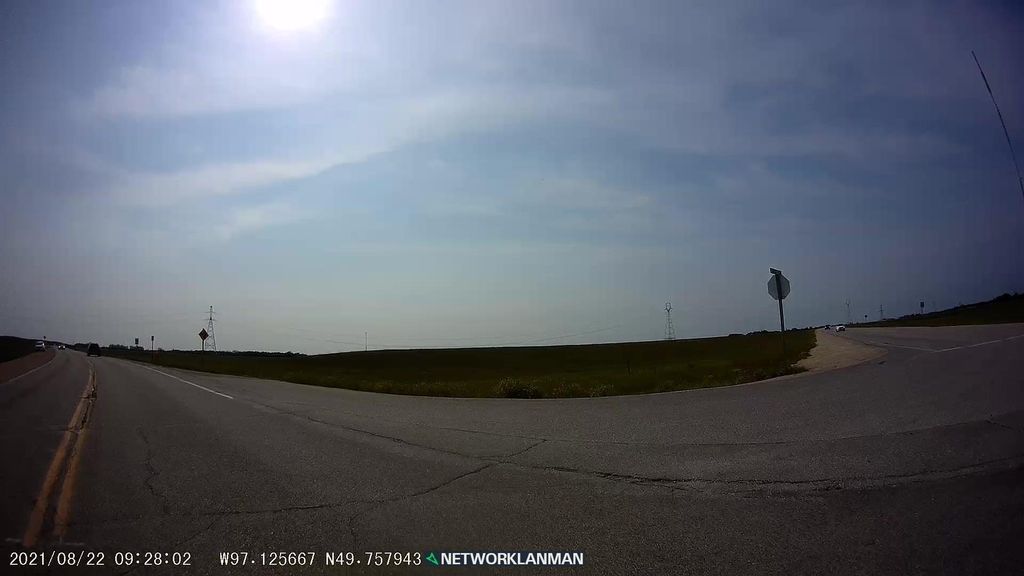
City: winnipeg